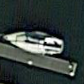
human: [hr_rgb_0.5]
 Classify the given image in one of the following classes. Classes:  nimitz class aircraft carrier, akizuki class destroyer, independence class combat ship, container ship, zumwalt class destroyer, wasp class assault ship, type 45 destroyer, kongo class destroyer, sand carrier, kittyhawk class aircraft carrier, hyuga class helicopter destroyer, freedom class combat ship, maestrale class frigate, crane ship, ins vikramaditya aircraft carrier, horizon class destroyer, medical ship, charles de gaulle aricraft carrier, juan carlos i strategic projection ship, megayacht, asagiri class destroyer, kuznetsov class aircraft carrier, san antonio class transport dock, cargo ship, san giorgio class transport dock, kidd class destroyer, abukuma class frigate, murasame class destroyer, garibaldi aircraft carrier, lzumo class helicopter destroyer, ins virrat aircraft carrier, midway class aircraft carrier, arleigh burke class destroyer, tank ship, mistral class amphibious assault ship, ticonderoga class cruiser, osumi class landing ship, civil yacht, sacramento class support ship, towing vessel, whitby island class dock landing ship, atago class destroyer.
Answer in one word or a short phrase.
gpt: Civil yacht